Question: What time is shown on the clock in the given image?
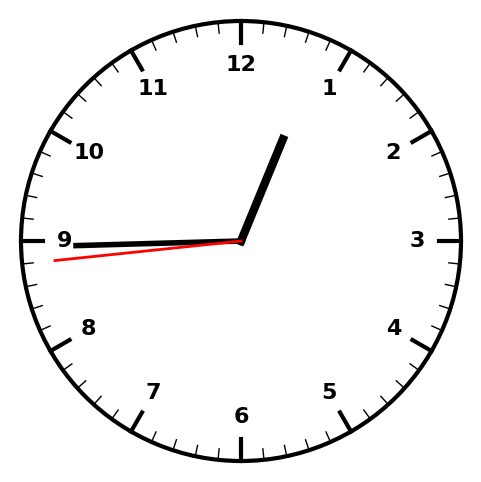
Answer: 12:44:44